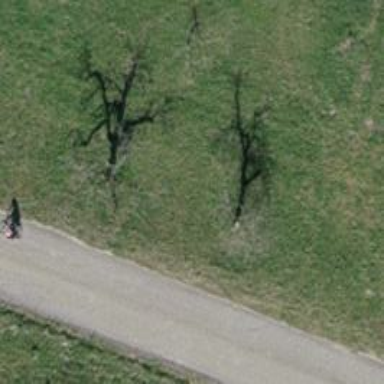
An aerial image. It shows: Single tag "natural: tree."